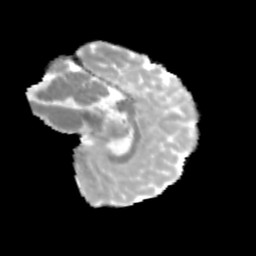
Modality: MD
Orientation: sagittal
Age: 13
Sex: male
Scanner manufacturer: siemens
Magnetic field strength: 3 T
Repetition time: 3.8 s
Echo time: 0.07 s